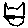
Label: cat